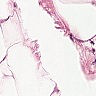
Metastatic tissue present: no